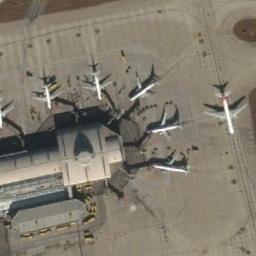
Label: airplane